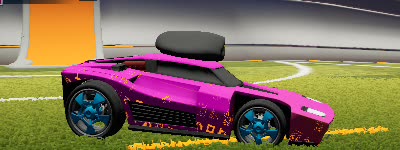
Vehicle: breakout